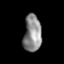
Tissue: skin
Cell type: Epithelial cells
Senescence score: 0.2601
Nuclear area (px): 643
Mean DAPI intensity: 138.575